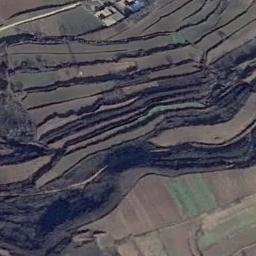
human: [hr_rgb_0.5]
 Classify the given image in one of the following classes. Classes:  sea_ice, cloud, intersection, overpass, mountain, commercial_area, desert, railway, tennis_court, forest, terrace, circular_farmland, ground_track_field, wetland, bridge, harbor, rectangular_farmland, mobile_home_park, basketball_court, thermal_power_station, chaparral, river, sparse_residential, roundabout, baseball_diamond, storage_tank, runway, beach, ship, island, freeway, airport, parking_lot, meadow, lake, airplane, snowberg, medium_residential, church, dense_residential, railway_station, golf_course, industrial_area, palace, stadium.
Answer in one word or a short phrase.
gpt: terrace